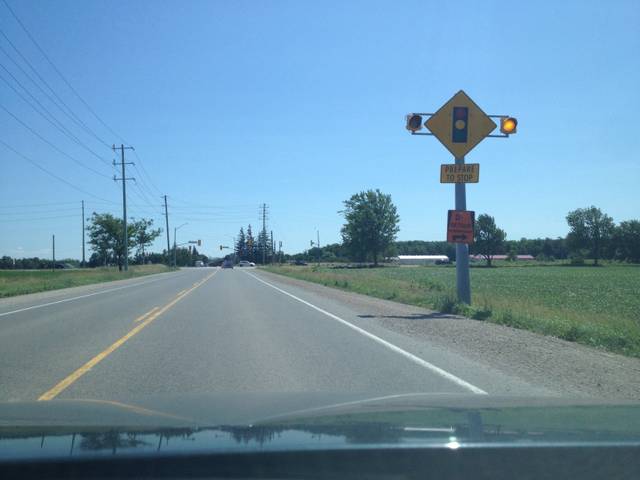
Region: Canada
Coordinates: 43.597, -80.508